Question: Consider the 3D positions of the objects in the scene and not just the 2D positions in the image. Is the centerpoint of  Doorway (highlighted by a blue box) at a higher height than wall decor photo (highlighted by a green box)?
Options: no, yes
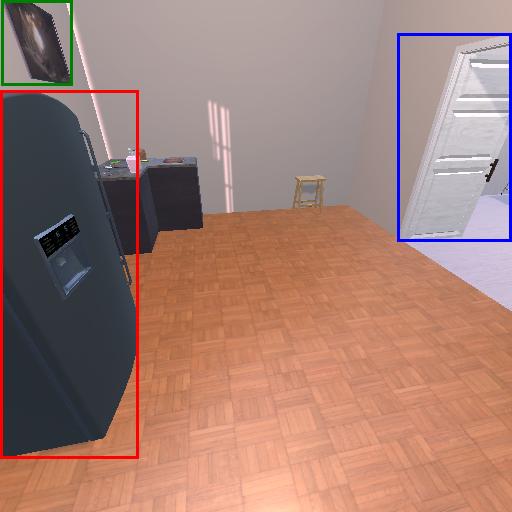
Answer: no